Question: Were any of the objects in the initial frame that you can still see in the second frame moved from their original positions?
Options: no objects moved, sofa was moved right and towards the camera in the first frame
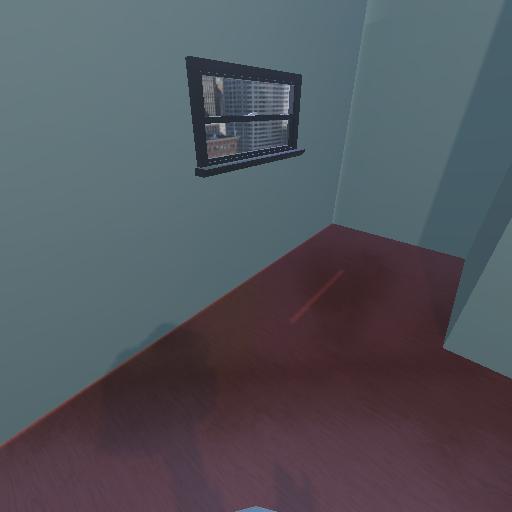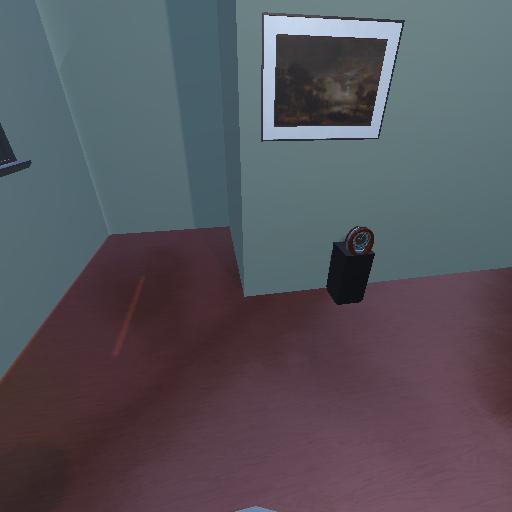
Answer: no objects moved